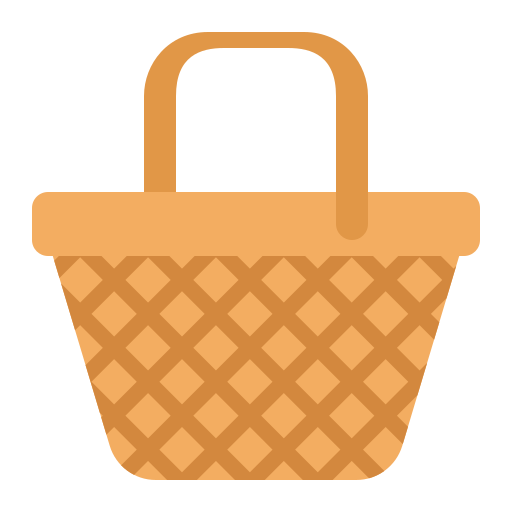
basket flat